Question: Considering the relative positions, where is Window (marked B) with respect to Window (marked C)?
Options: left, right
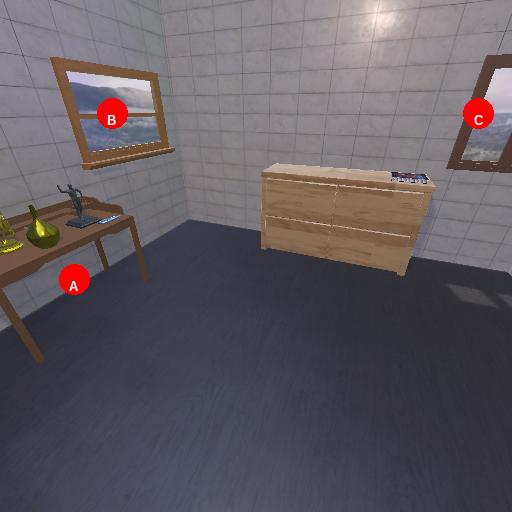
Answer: left